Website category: university
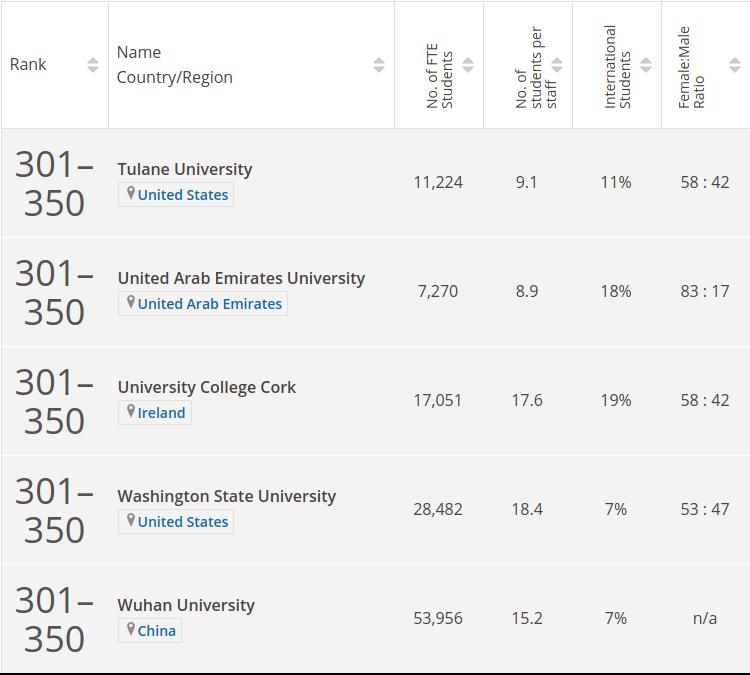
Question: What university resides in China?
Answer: Wuhan University

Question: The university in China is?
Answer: Wuhan University

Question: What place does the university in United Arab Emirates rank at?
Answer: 301350

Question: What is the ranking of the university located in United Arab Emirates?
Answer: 301350

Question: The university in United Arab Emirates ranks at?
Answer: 301350

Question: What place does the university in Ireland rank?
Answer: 301350

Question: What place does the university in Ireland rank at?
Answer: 301350

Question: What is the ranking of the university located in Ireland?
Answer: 301350

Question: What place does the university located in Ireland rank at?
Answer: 301350